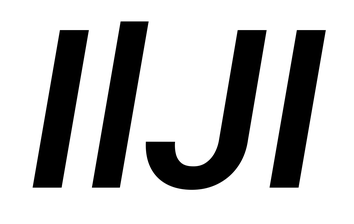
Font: Roboto-Italic_SemiBold_Italic